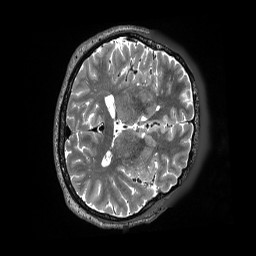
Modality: T2w
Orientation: axial
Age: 54
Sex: female